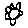
Label: flower